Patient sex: M
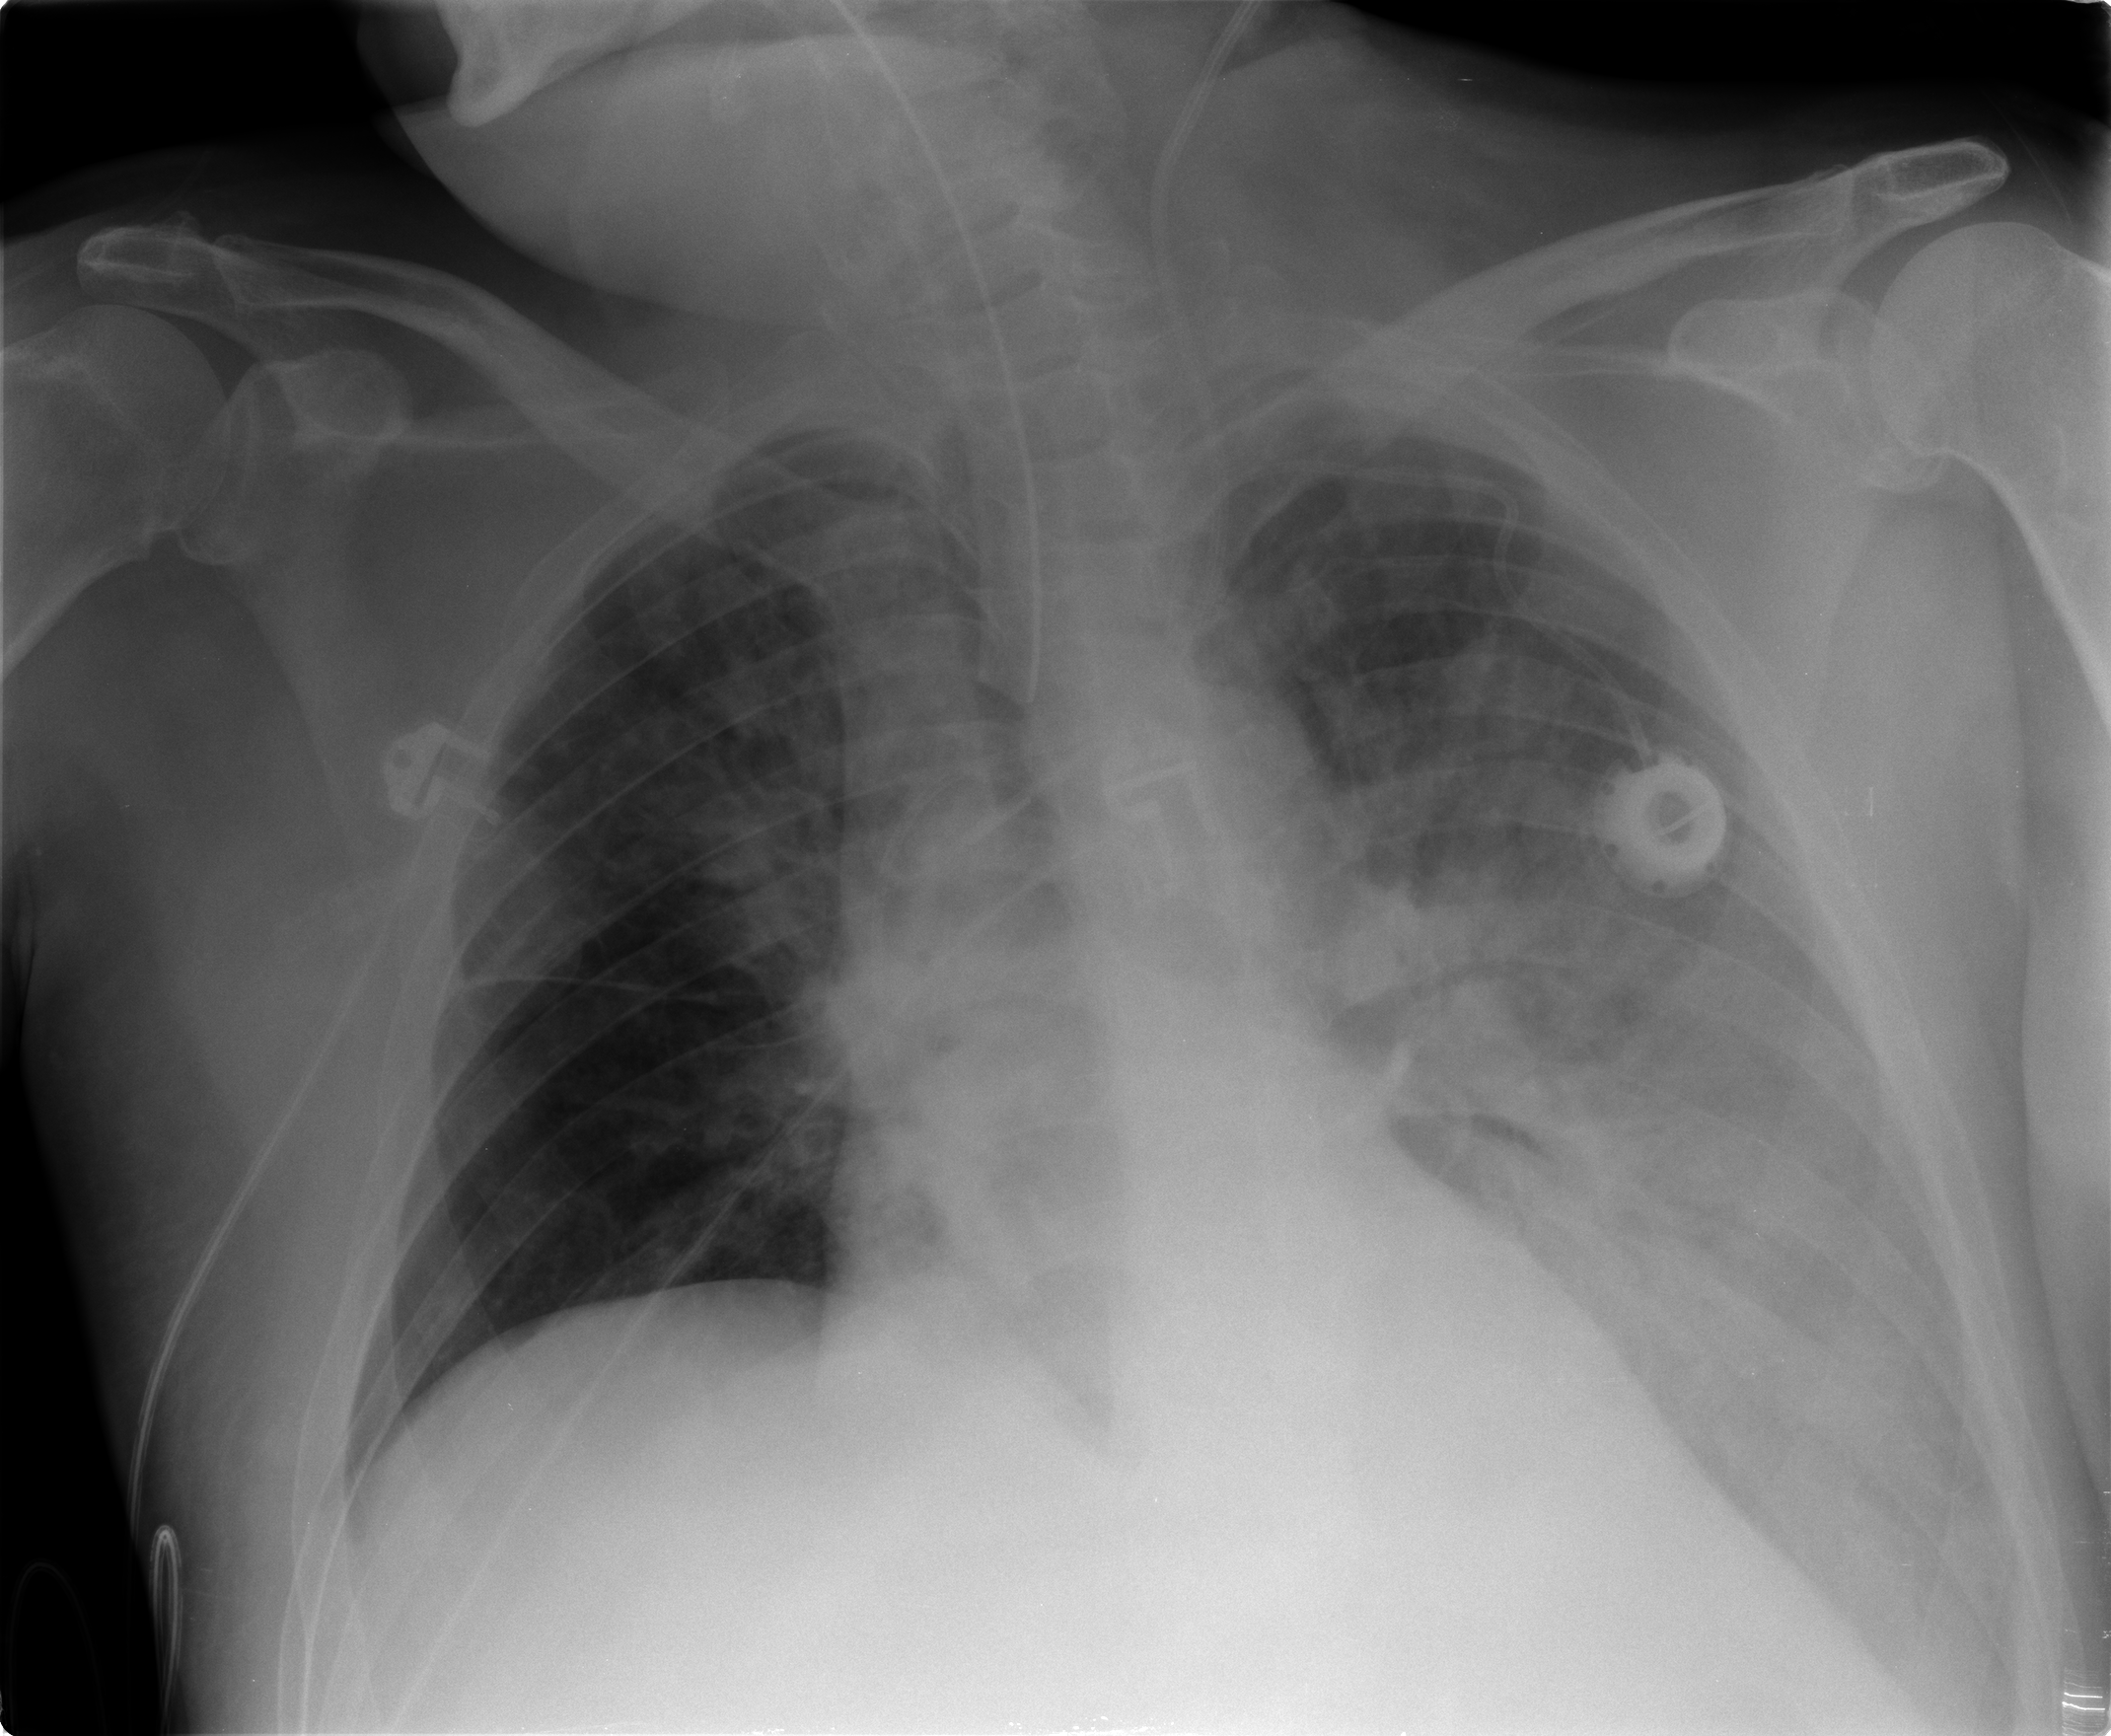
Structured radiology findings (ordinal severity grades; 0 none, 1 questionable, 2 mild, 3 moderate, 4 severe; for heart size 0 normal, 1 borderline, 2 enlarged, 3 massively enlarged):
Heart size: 0
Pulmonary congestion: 2
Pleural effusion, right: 0
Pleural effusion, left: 3
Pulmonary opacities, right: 2
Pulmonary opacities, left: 2
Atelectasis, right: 1
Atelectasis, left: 2